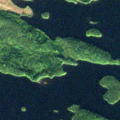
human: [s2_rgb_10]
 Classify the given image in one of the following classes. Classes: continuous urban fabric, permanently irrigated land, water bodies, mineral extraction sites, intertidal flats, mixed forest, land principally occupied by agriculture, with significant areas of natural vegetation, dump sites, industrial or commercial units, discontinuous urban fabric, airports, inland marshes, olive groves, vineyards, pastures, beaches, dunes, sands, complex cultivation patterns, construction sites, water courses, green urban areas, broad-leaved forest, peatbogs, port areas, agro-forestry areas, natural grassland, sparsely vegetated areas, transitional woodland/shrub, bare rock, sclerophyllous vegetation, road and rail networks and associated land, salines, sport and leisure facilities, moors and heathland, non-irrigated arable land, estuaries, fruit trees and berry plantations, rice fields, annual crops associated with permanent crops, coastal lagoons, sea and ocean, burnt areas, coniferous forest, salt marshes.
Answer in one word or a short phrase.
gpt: coniferous forest, mixed forest, water bodies